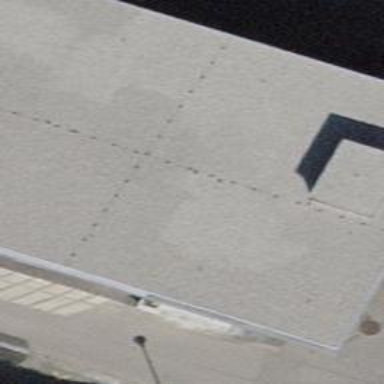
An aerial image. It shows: Building with flat roof made of gravel.